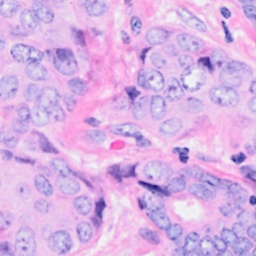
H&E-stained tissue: Breast